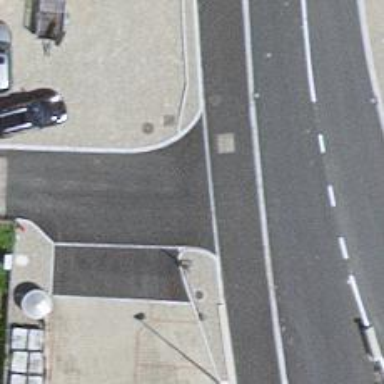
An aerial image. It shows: Road with "give way" sign.